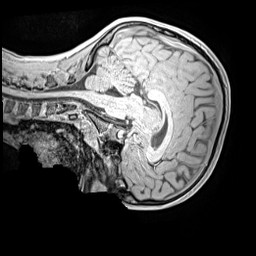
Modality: MP2RAGE
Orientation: sagittal
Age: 10
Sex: female
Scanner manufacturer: siemens
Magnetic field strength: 3 T
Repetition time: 4 s
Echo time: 0.00299 s